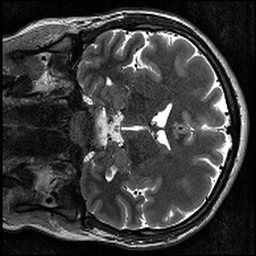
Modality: T2w
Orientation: coronal